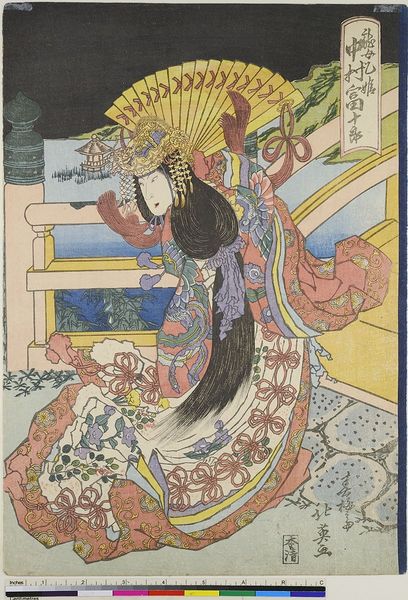
Titel: Der Schauspieler Nakamura Tomijuro II als Ryujo Otohime
Künstler: Shunbaisai Hokuei
Standort: Hamburg
Institution: Museum für Kunst und Gewerbe Hamburg
Schlagwörter: baum, wasser, fluss, gelb, bunt, frau, kleid, haus, fächer, hügel, haare, theater, prinzessin, holzschnitt, japan, treppe, geländer, schriftzeichen, schwarze, druckgraphik, druckgrafik, zeit, schauspieler, farbholzschnitt, schauspielerin, samurai, kabuki, edo, reproduktionen, druckerzeugnisse, theaterkostüm, brücke, theateraufführung